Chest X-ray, AP view. Patient: 58 years old, sex M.
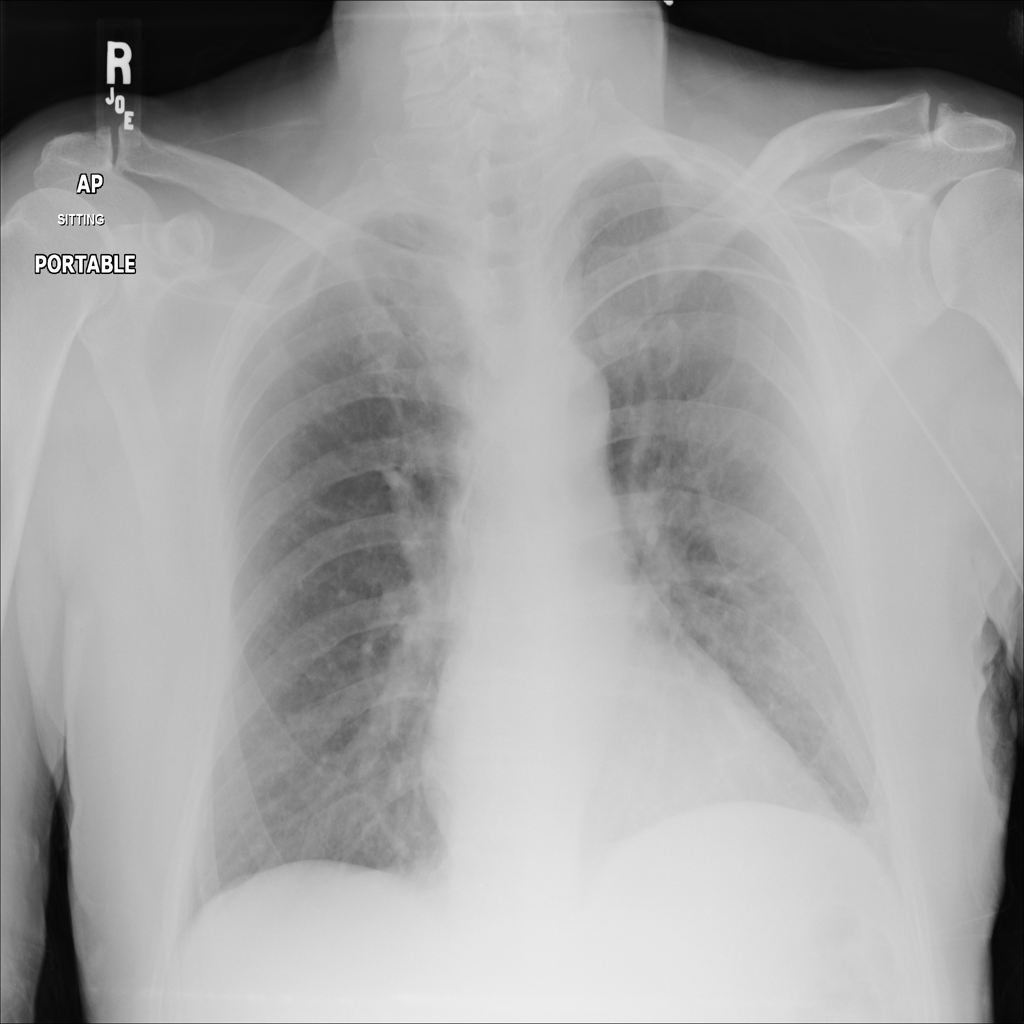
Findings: No Finding